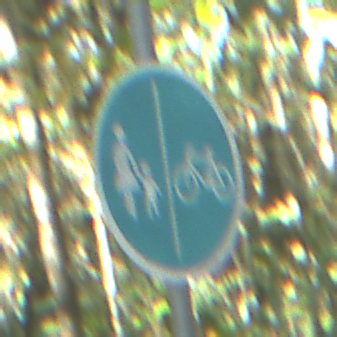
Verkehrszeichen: GetrennterRadUndGehwegRadwegRechts
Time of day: Midday
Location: Outdoor (Nature)
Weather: Clear
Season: NotSpecified
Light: Natural